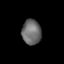
Tissue: lung
Cell type: Fibroblasts
Senescence score: 0.5797
Nuclear area (px): 474
Mean DAPI intensity: 106.884